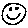
Label: smiley face